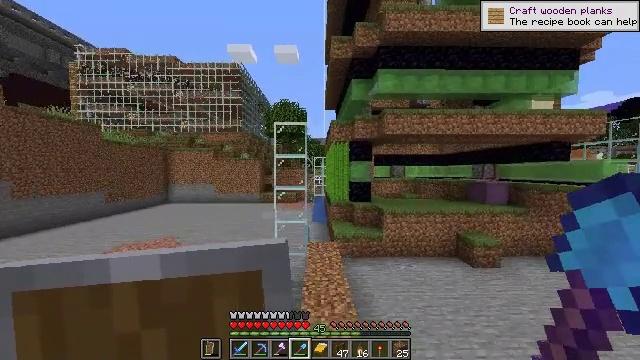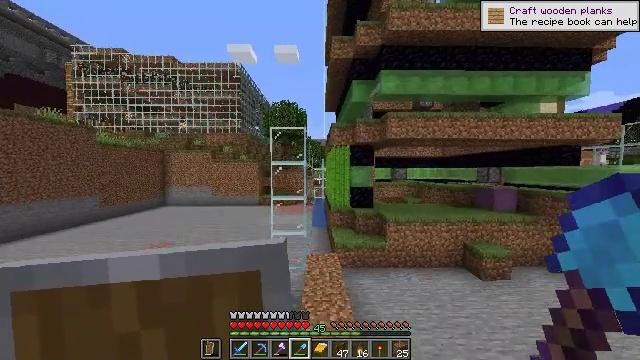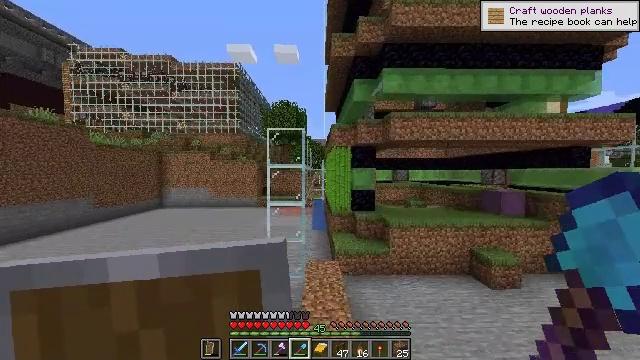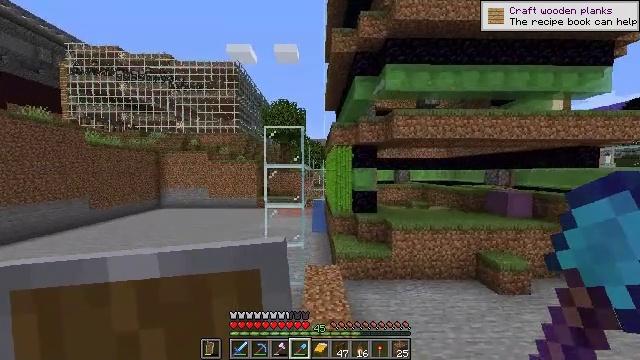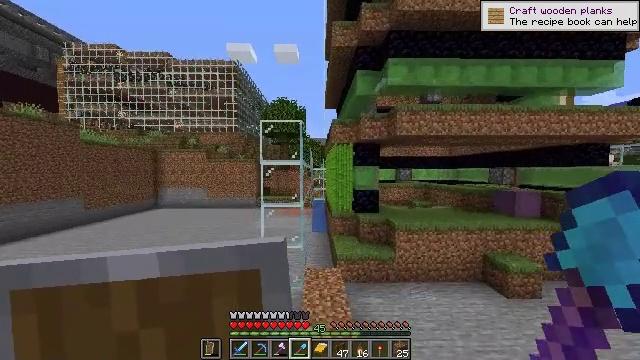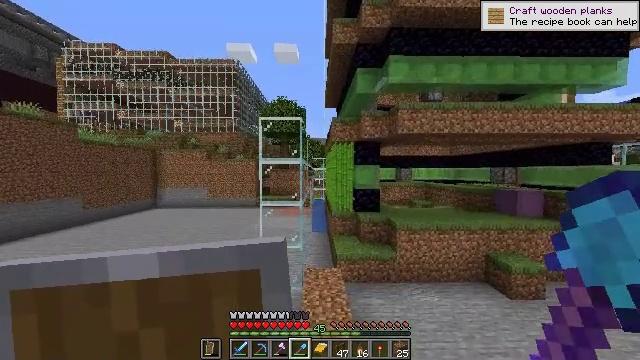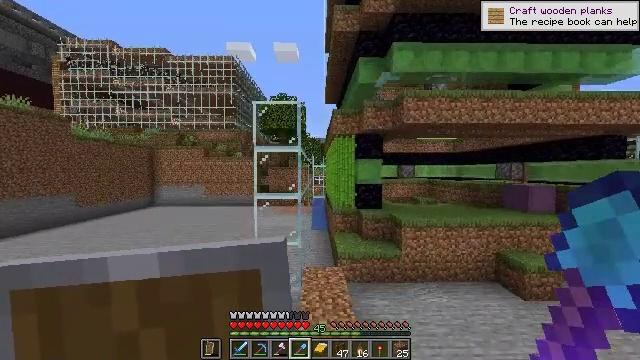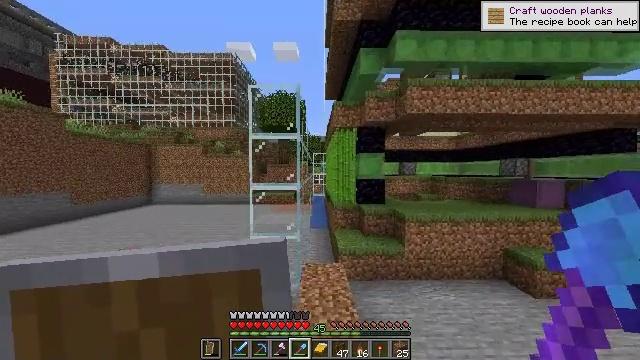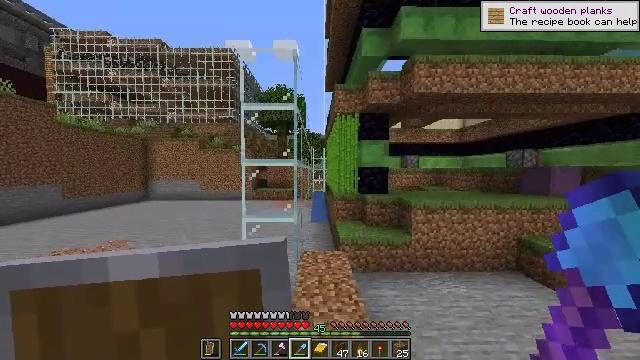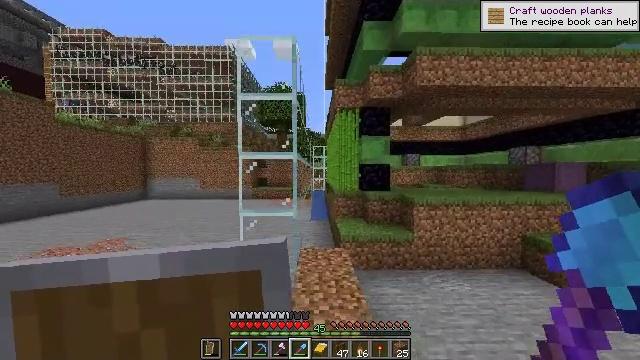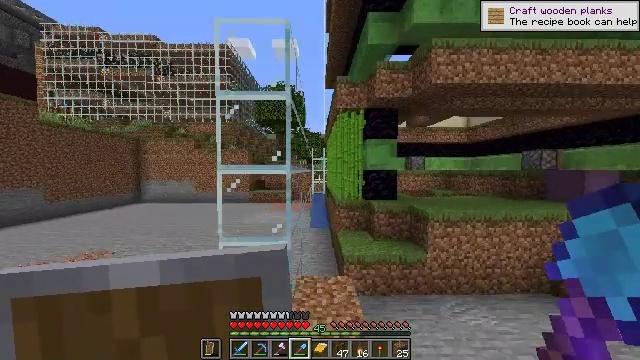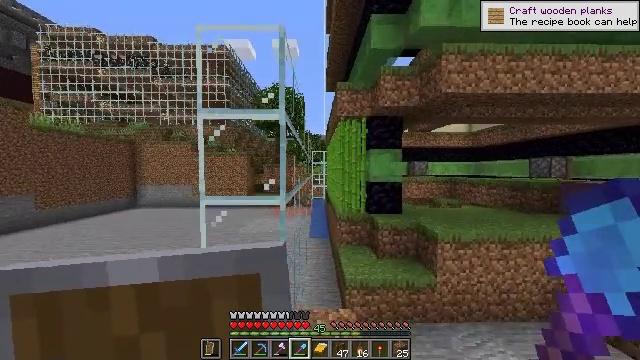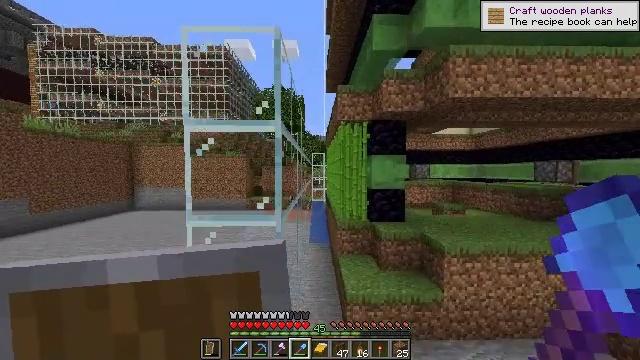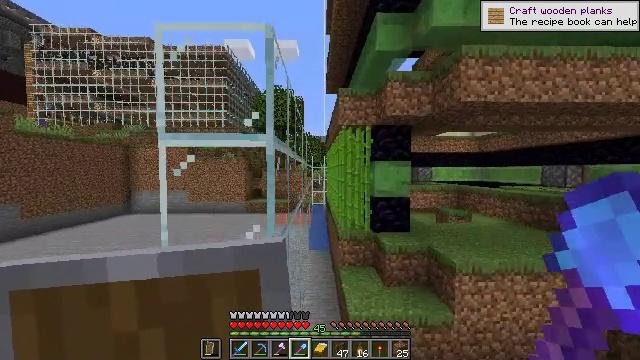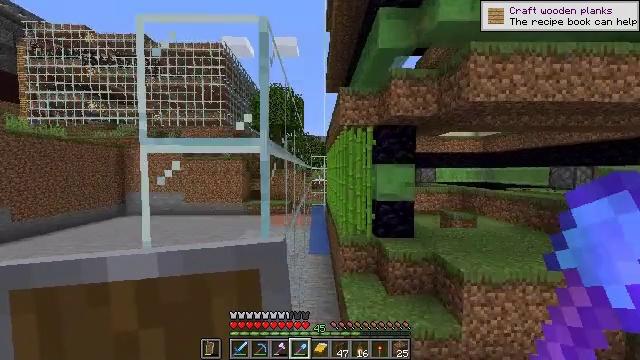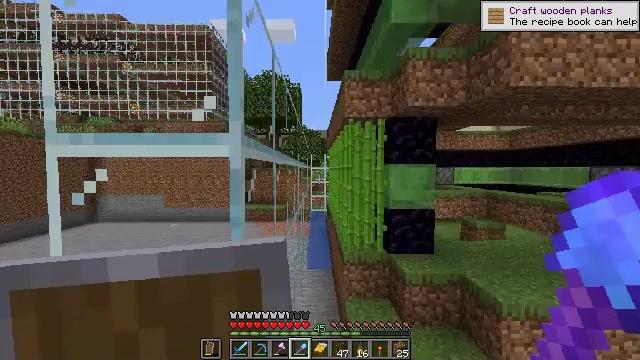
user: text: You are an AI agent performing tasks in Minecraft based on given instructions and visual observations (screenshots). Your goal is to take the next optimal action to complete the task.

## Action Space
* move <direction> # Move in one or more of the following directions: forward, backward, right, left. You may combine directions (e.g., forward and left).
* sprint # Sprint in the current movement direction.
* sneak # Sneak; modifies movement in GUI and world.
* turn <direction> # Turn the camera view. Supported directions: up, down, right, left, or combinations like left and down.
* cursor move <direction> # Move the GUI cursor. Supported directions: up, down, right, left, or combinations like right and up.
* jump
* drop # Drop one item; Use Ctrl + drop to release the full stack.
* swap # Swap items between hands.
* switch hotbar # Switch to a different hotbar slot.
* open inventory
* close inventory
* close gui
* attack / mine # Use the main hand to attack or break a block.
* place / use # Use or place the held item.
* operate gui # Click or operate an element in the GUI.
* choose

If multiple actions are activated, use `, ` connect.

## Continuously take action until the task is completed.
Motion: motion action
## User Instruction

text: Remove the sticky piston from its position.
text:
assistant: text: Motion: move forward, jump
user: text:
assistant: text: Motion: move forward, jump
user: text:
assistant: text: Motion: move forward, jump
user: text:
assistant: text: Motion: move forward, jump
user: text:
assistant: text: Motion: move forward, jump
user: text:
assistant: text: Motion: move forward, jump
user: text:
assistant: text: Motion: move forward, jump
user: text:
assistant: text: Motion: move forward, jump
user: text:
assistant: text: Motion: move forward, jump
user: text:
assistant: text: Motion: move forward, jump
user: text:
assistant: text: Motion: move forward, jump
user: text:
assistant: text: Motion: move forward, jump
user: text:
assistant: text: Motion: no_op
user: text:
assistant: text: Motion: no_op
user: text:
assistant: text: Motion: no_op
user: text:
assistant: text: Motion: no_op
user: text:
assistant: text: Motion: no_op
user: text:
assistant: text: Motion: no_op
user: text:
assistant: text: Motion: no_op
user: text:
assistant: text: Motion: turn right and down
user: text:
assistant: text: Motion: turn right and down
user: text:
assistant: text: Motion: move forward
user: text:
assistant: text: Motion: move forward
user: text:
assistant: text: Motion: move forward, turn right
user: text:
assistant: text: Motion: move forward and move left, turn right and up
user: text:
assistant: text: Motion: move forward and move left, turn right and up
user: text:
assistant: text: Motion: turn right and up
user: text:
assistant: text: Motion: turn right and up
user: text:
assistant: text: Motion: turn right and up
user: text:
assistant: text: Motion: turn right and up